Question: In my activity, there are two buttons: one for adding an item to a ListView, which is formed by an EditText (where the user enters a decimal number) and another one, which will start the calculation. The goal is to calculate the average of the numbers entered in the EditTexts, depending on the number of items added to the ListView.
Here is the code of the Activity:
'''
public class PersActivity extends Activity {
Button start, calcaverage1;
ListView MarkListView;
TextView markresult;
private SubjectAdapter adapter;
@Override
protected void onCreate(Bundle savedInstanceState) {
super.onCreate(savedInstanceState);
setContentView(R.layout.subject_list_view);
setupListViewAdapter();
setupAddMarkButton();
// Start button
start = (Button)findViewById(R.id.start1);
start.setOnClickListener(new OnClickListener()
{ public void onClick(View v)
{
Intent intent = new Intent(PersActivity.this, MainActivity.class);
startActivity(intent);
finish();
}
});
// Calc average button
calcaverage1 = (Button) findViewById(R.id.calcaverage);
calcaverage1.setOnClickListener(new OnClickListener() {
@Override
public void onClick(View v) {
addNumberFromText();
}
});
}
public void removeClick(View v) {
Mark itemToRemove = (Mark)v.getTag();
adapter.remove(itemToRemove);
}
private void setupListViewAdapter() {
adapter = new SubjectAdapter(PersActivity.this, R.layout.subject_list_item, new ArrayList<Mark>());
MarkListView = (ListView)findViewById(R.id.subject_list_item);
MarkListView.setAdapter(adapter);
}
private void setupAddMarkButton() {
findViewById(R.id.addsubject).setOnClickListener(new OnClickListener() {
@Override
public void onClick(View v) {
adapter.insert(new Mark("", 0), 0);
}
});
}
void addNumberFromText()
{
double total=0;
for(int i=0;i<MarkListView.getChildCount();i++)
{
View wantedView = MarkListView.getChildAt(i);
markresult = (TextView)wantedView.findViewById(R.id.subjectmark);
double value=Double.parseDouble(markresult.toString());
total+=value;
}
Log.d("PersActivity","total sum is "+total);
}
}
'''
And here is the code of the adapter I used:
'''
public class SubjectAdapter extends ArrayAdapter<Mark> {
protected static final String LOG_TAG = SubjectAdapter.class.getSimpleName();
private List<Mark> items;
private int layoutResourceId;
private Context context;
public SubjectAdapter(Context context, int layoutResourceId, List<Mark> items) {
super(context, layoutResourceId, items);
this.layoutResourceId = layoutResourceId;
this.context = context;
this.items = items;
}
@Override
public View getView(int position, View convertView, ViewGroup parent) {
View row = convertView;
MarkHolder holder = null;
LayoutInflater inflater = ((Activity) context).getLayoutInflater();
row = inflater.inflate(layoutResourceId, parent, false);
holder = new MarkHolder();
holder.Mark = items.get(position);
holder.removeButton = (ImageButton)row.findViewById(R.id.remove);
holder.removeButton.setTag(holder.Mark);
holder.name = (TextView)row.findViewById(R.id.subjectname);
setNameTextChangeListener(holder);
holder.value = (TextView)row.findViewById(R.id.subjectmark);
setValueTextListeners(holder);
row.setTag(holder);
setupItem(holder);
return row;
}
private void setupItem(MarkHolder holder) {
holder.name.setText(holder.Mark.getName());
holder.value.setText(String.valueOf(holder.Mark.getValue()));
}
public static class MarkHolder {
Mark Mark;
TextView name;
TextView value;
ImageButton removeButton;
}
private void setNameTextChangeListener(final MarkHolder holder) {
holder.name.addTextChangedListener(new TextWatcher() {
@Override
public void onTextChanged(CharSequence s, int start, int before, int count) {
holder.Mark.setName(s.toString());
}
@Override
public void beforeTextChanged(CharSequence s, int start, int count, int after) { }
@Override
public void afterTextChanged(Editable s) { }
});
}
private void setValueTextListeners(final MarkHolder holder) {
holder.value.addTextChangedListener(new TextWatcher() {
@Override
public void onTextChanged(CharSequence s, int start, int before, int count) {
try{
holder.Mark.setValue(Double.parseDouble(s.toString()));
}catch (NumberFormatException e) {
Log.e(LOG_TAG, "error reading double value: " + s.toString());
}
}
@Override
public void beforeTextChanged(CharSequence s, int start, int count, int after) { }
@Override
public void afterTextChanged(Editable s) { }
});
}
}
'''
The result will be displayed via TextView after pressing the button.
Here is a screenshot of the activity. Actually it has no errors, but the app stops when I try to start the activity.

LogCat error when pressing calculateaverage button
'''
08-21 15:59:34.170: E/AndroidRuntime(1678): FATAL EXCEPTION: main
08-21 15:59:34.170: E/AndroidRuntime(1678): java.lang.NumberFormatException: Invalid double: "android.widget.EditText@536f3e10"
08-21 15:59:34.170: E/AndroidRuntime(1678): at java.lang.StringToReal.invalidReal(StringToReal.java:63)
08-21 15:59:34.170: E/AndroidRuntime(1678): at java.lang.StringToReal.initialParse(StringToReal.java:114)
08-21 15:59:34.170: E/AndroidRuntime(1678): at java.lang.StringToReal.parseDouble(StringToReal.java:263)
08-21 15:59:34.170: E/AndroidRuntime(1678): at java.lang.Double.parseDouble(Double.java:295)
08-21 15:59:34.170: E/AndroidRuntime(1678): at com.isa.gestordecurso.PersActivity.addNumberFromText(PersActivity.java:81)
08-21 15:59:34.170: E/AndroidRuntime(1678): at com.isa.gestordecurso.PersActivity$2.onClick(PersActivity.java:49)
08-21 15:59:34.170: E/AndroidRuntime(1678): at android.view.View.performClick(View.java:4084)
08-21 15:59:34.170: E/AndroidRuntime(1678): at android.view.View$PerformClick.run(View.java:16966)
08-21 15:59:34.170: E/AndroidRuntime(1678): at android.os.Handler.handleCallback(Handler.java:615)
08-21 15:59:34.170: E/AndroidRuntime(1678): at android.os.Handler.dispatchMessage(Handler.java:92)
08-21 15:59:34.170: E/AndroidRuntime(1678): at android.os.Looper.loop(Looper.java:137)
08-21 15:59:34.170: E/AndroidRuntime(1678): at android.app.ActivityThread.main(ActivityThread.java:4745)
08-21 15:59:34.170: E/AndroidRuntime(1678): at java.lang.reflect.Method.invokeNative(Native Method)
08-21 15:59:34.170: E/AndroidRuntime(1678): at java.lang.reflect.Method.invoke(Method.java:511)
08-21 15:59:34.170: E/AndroidRuntime(1678): at com.android.internal.os.ZygoteInit$MethodAndArgsCaller.run(ZygoteInit.java:786)
08-21 15:59:34.170: E/AndroidRuntime(1678): at com.android.internal.os.ZygoteInit.main(ZygoteInit.java:553)
08-21 15:59:34.170: E/AndroidRuntime(1678): at dalvik.system.NativeStart.main(Native Method)
'''
Hope there's a solution! Thank you so much!
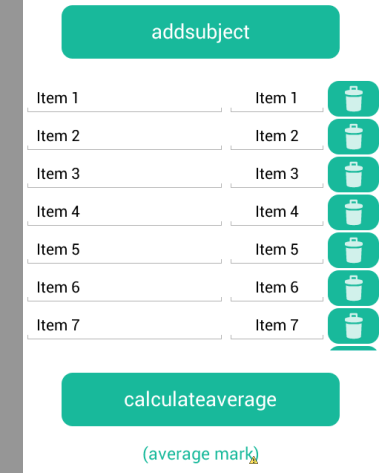
Answer: From your code snippet, it looks like you forgot to initialize your 'calcaverage1' button. That's why you are getting 'NullPointerException' when you are trying to call setOnClickListener. Just declare and initialize 'calcaverage1' button.
'''
Button calcaverage1= (Button)findViewById(R.id.calc);
calcaverage1.setOnClickListener(new OnClickListener() {
@Override
public void onClick(View v) {
addNumberFromText();
}
});
'''
## EDIT:
For the second 'NullPointerException':
you have created a member variable 'ListView MarkListView;'. But, you didn't initialize it. Instead, you created a local variable with the same name
'ListView MarkListView = (ListView)findViewById(R.id.subject_list_item);' inside the setupListViewAdapter method.
This is a totally different variable.
Replace this line as:
'''
ListView MarkListView = (ListView)findViewById(R.id.subject_list_item);
'''
with this line:
'MarkListView = (ListView)findViewById(R.id.subject_list_item);'